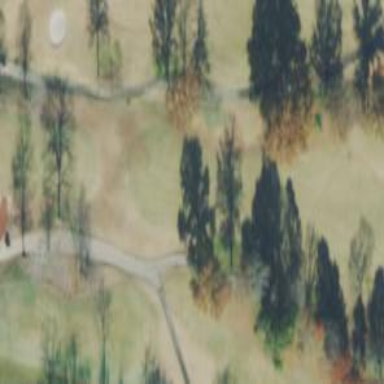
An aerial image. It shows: Golf rough area.